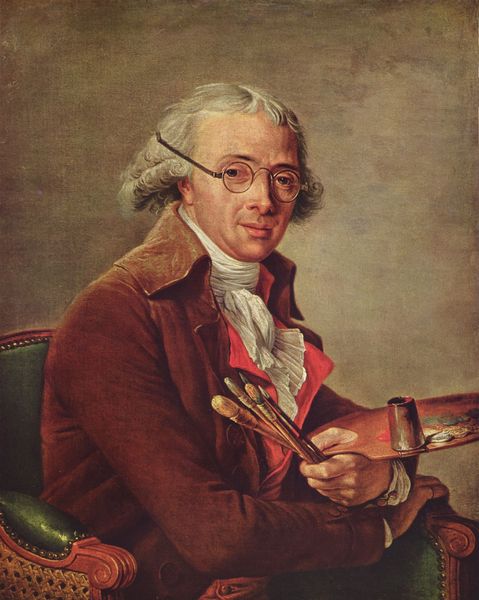
Titel: Portrait de François André Vincent
Künstler: Adélaide Labille-Guiard
Standort: Paris
Institution: Musée du Louvre
Schlagwörter: gemälde, hand, mann, grün, ocker, sitzen, braun, daumen, finger, frisur, grau, haar, hintergrund, holz, mund, nase, ohr, orange, profil, schwarz, stirn, stuhl, weiss, blick, rot, schal, tuch, beige, schleife, alt, hemd, jacke, wand, arm, augen, falten, gesicht, halten, inkarnat, kragen, mensch, samt, ärmel, bildnis, hände, portrait, porträt, öl, haare, mantel, sessel, sitzend, stoff, stoffe, fassen, person, england, kinn, knopf, lippen, locken, mittelscheitel, ohren, rosa, scheitel, armlehne, lehne, haltung, farben, farbe, polster, krawatte, brauen, halstuch, pupillen, maler, couch, rüschen, ölfarbe, knöchel, nägel, knöpfe, nieten, revers, selbstporträt, ohrläppchen, griff, geflecht, schweiz, künstler, brille, selbstbildnis, manschetten, palette, pinsel, darstellung, zwicker, utensilien, selbstportrait, runzeln, angewachsen, geflochten, leder, wams, zugewandt, ledersessel, malutensilien, bügel, graf, franzose, flechtwerk, sessellehne, brillenbügel, graues haar, mischen, selbstbild, pinseln, arhmlehne, bbrille, pinselstärken, selbstporträz, sesselpolster, sitzender maler, ölpinsel